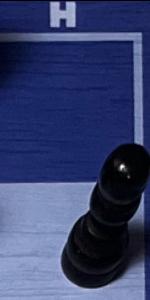
Label: Pawn_Black